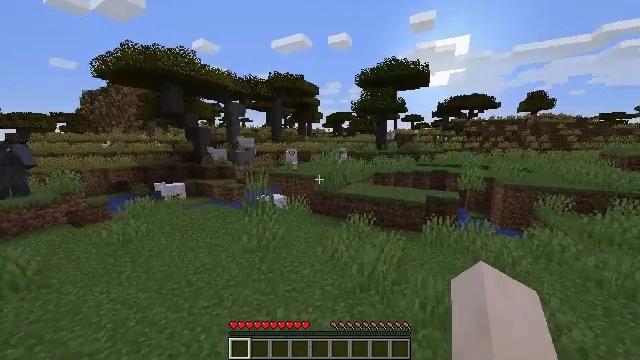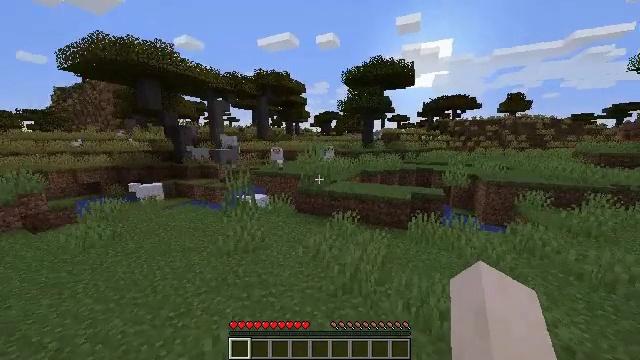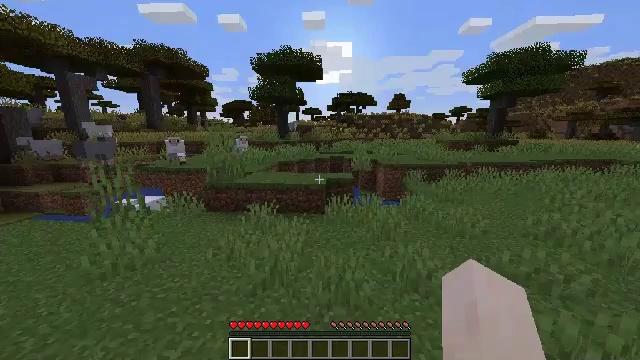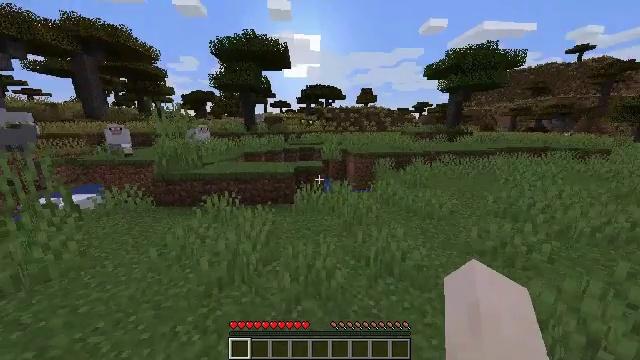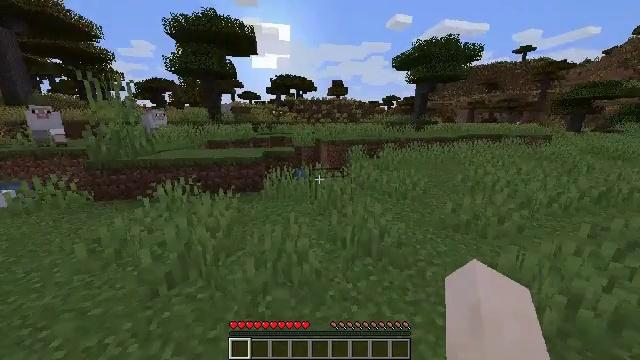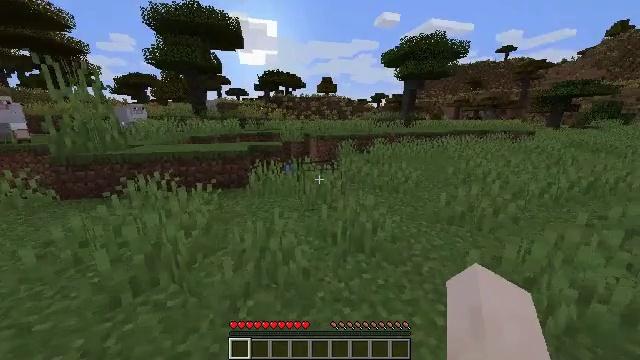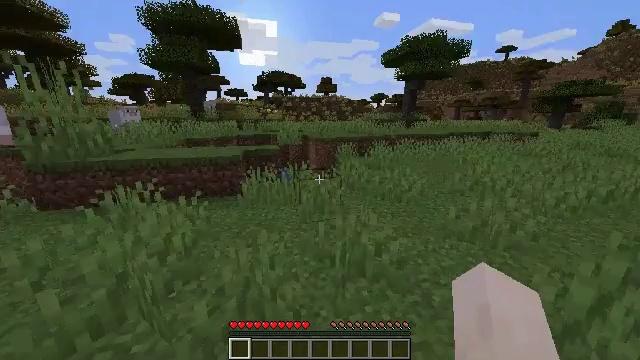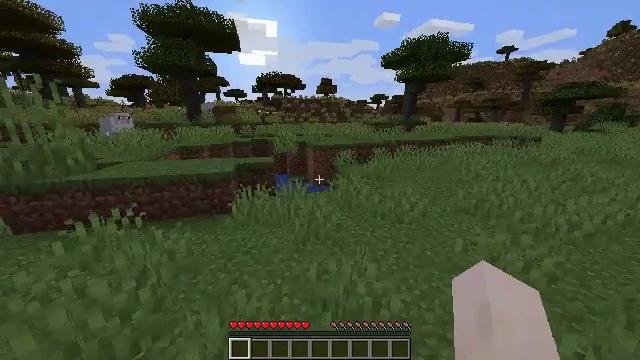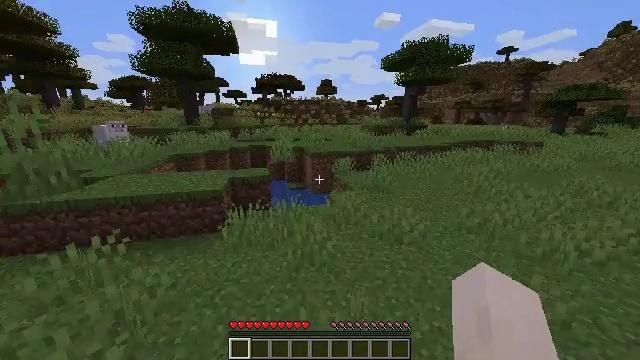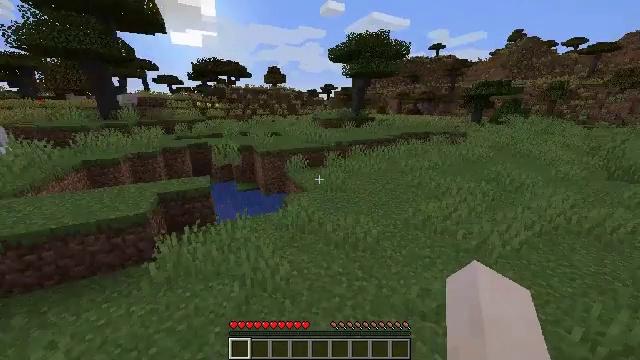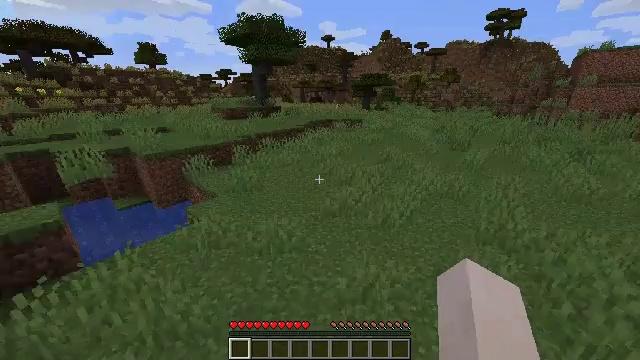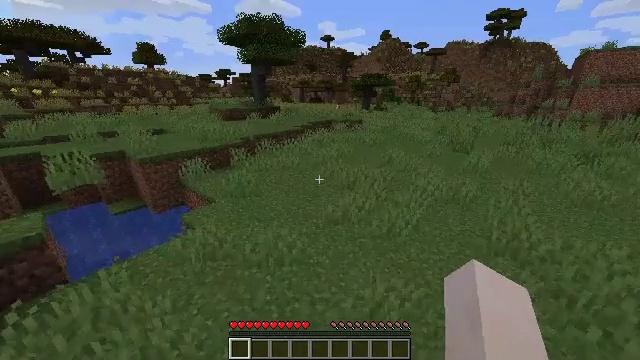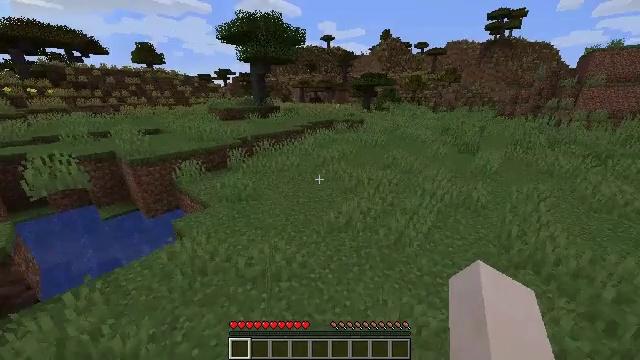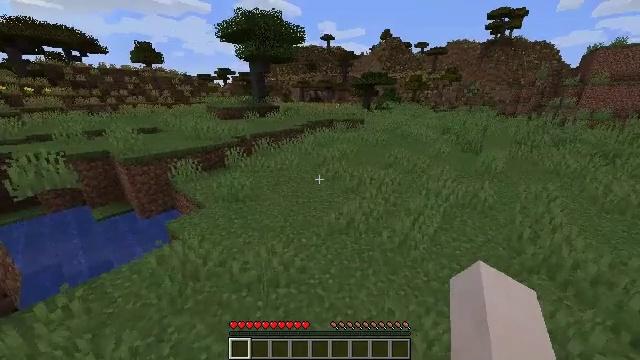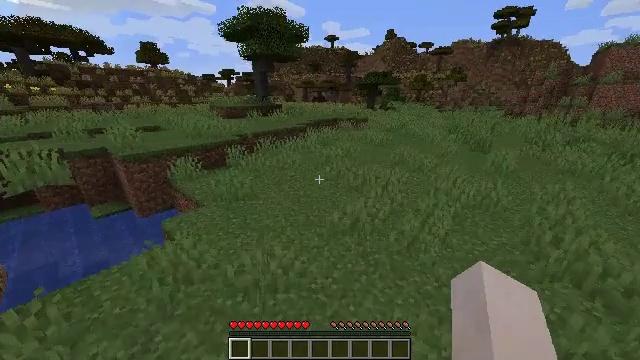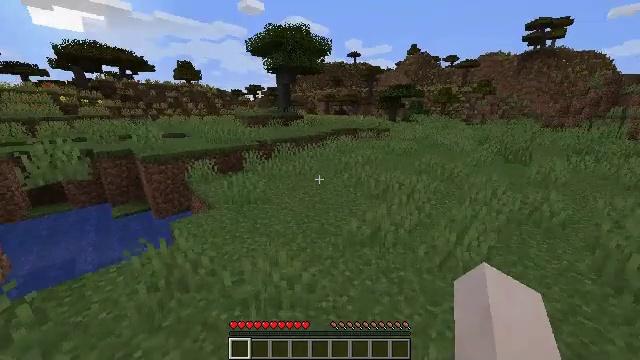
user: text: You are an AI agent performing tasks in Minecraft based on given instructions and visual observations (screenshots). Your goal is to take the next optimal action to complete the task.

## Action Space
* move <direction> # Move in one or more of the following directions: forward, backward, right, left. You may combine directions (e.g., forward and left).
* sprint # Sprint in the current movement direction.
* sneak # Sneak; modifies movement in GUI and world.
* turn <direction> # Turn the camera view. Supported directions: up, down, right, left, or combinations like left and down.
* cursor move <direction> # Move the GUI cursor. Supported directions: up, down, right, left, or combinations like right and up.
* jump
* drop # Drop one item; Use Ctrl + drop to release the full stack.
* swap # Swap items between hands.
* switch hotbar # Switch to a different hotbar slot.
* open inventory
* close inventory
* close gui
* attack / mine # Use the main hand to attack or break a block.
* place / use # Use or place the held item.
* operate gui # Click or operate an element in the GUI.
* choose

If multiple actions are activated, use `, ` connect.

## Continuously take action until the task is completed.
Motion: motion action
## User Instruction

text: Gather the acacia log for building.
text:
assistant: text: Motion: move forward and move right, sprint, turn right, jump
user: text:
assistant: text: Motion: move forward and move right, sprint, turn right and down, jump
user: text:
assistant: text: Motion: move forward and move right, sprint, turn right and down, jump
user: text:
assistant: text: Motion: move forward and move right, sprint, turn right and down, jump
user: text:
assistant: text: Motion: move forward and move right, sprint, turn right, jump
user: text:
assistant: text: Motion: move forward and move right, sprint, jump
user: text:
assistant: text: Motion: move forward and move right, sprint, jump
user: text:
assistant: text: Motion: move forward and move right, sprint, jump
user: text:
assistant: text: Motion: move forward and move right, sprint, turn right and down, jump
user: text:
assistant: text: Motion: move forward and move right, sprint, turn right and down, jump
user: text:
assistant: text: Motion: move forward and move right, sprint, jump
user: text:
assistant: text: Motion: move forward and move right, sprint, jump
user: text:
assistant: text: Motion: move forward and move right, sprint, jump
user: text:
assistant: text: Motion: move forward and move right, sprint, jump
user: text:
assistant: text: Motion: move forward and move right, sprint, turn left and up, jump
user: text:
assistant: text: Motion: move forward, sprint, turn left and up, jump
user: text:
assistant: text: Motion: move forward, sprint, turn left and up, jump
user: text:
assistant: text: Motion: move forward, sprint, turn left and up, jump
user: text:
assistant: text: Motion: move forward, sprint, turn left, jump
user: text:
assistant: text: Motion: move forward, sprint, turn left, jump
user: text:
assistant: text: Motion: move forward, sprint, jump
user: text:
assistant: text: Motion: move forward, sprint, turn left, jump
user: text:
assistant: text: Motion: move forward, sprint, jump
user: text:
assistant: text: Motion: move forward, sprint, jump
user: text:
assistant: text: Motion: move forward, sprint, jump
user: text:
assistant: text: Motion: move forward and move right, sprint, jump
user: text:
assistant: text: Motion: move forward and move right, sprint, jump
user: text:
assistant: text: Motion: move forward and move right, sprint, jump
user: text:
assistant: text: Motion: move forward, sprint, turn left, jump
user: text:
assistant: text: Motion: move forward, sprint, jump